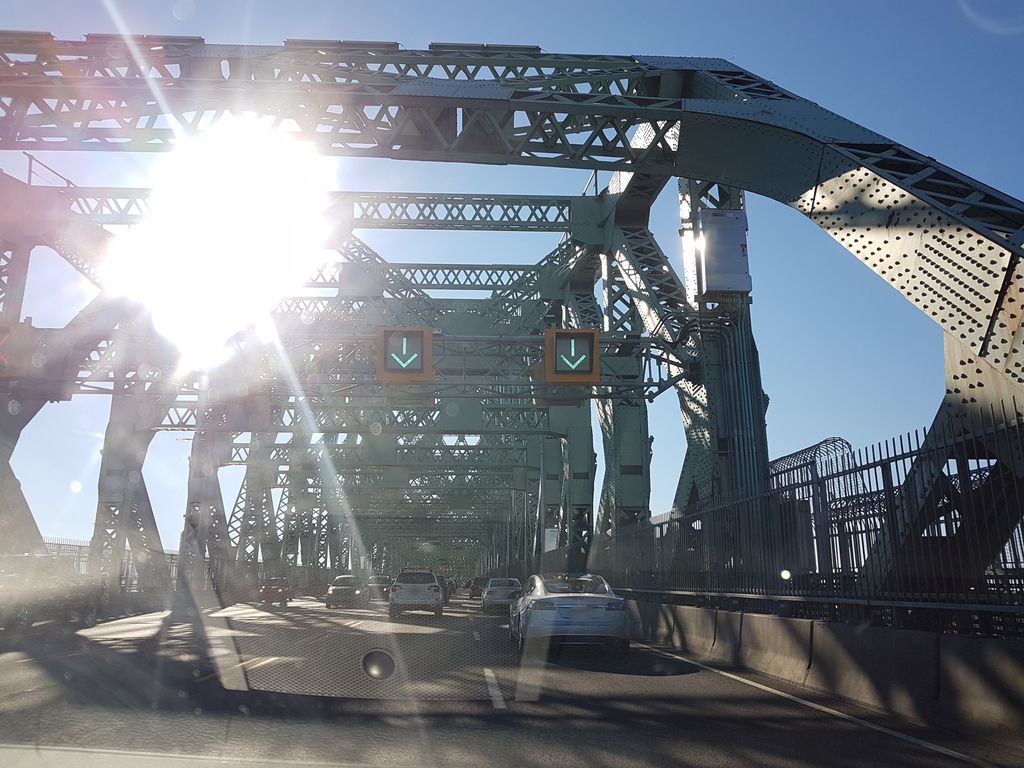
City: montreal